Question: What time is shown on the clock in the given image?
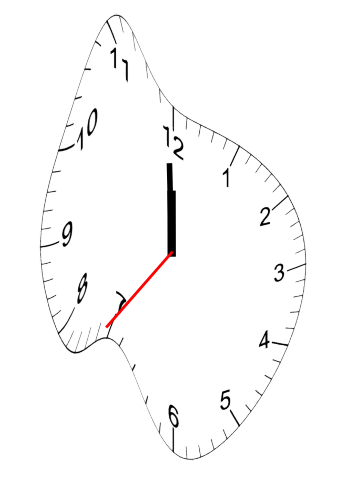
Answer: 11:59:36